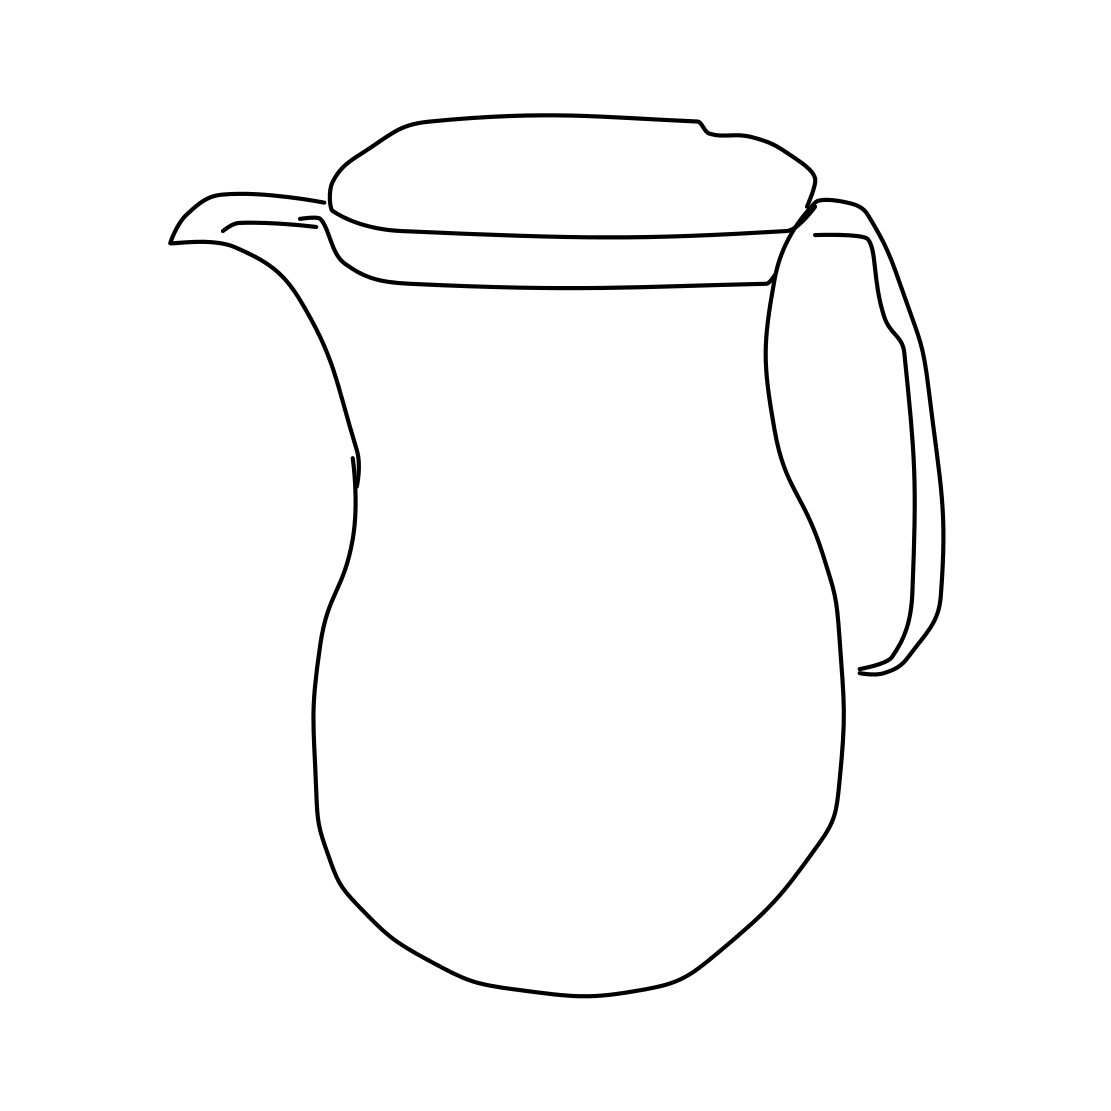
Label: mug